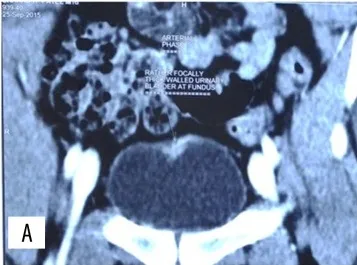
(A) Coronal post contrast CT image showing enhancing focal wall thickening in the fundic region of urinary bladder.
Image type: radiology (ct)